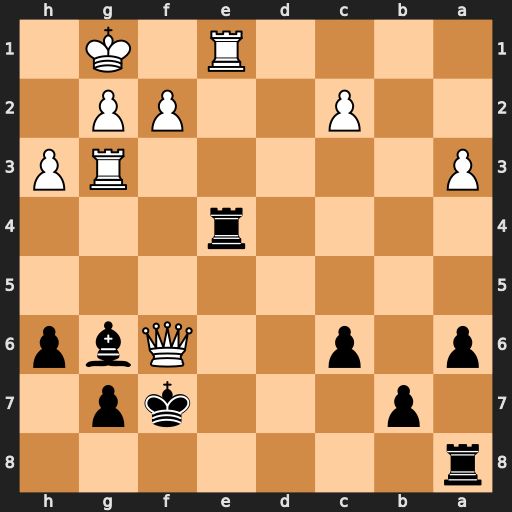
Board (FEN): r7/1p3kp1/p1p2Qbp/8/4r3/P5RP/2P2PP1/4R1K1
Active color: b
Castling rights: -
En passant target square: -
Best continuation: gxf6 Rxe4 Bxe4